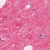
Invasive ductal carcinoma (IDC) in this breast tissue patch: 0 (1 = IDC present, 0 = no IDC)